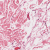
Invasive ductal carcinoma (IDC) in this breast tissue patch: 0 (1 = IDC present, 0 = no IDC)